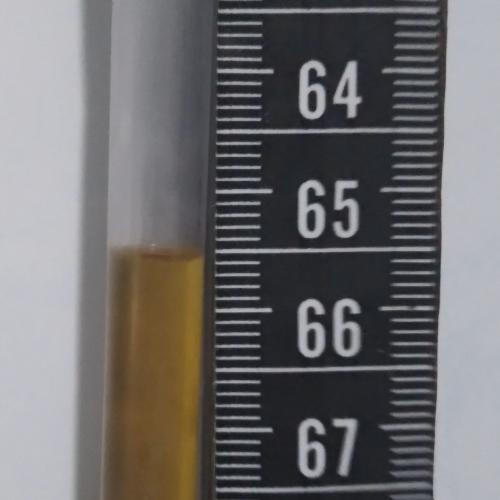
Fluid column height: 65.6 cm